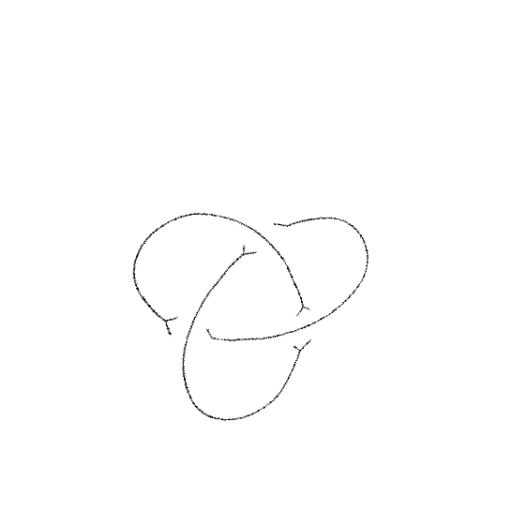
Crossing number: 3